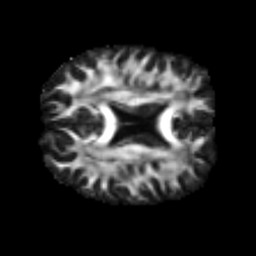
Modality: FA
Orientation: axial
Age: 27
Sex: male
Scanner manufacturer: siemens
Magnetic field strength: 3 T
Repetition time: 2.3 s
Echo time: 0.085 s